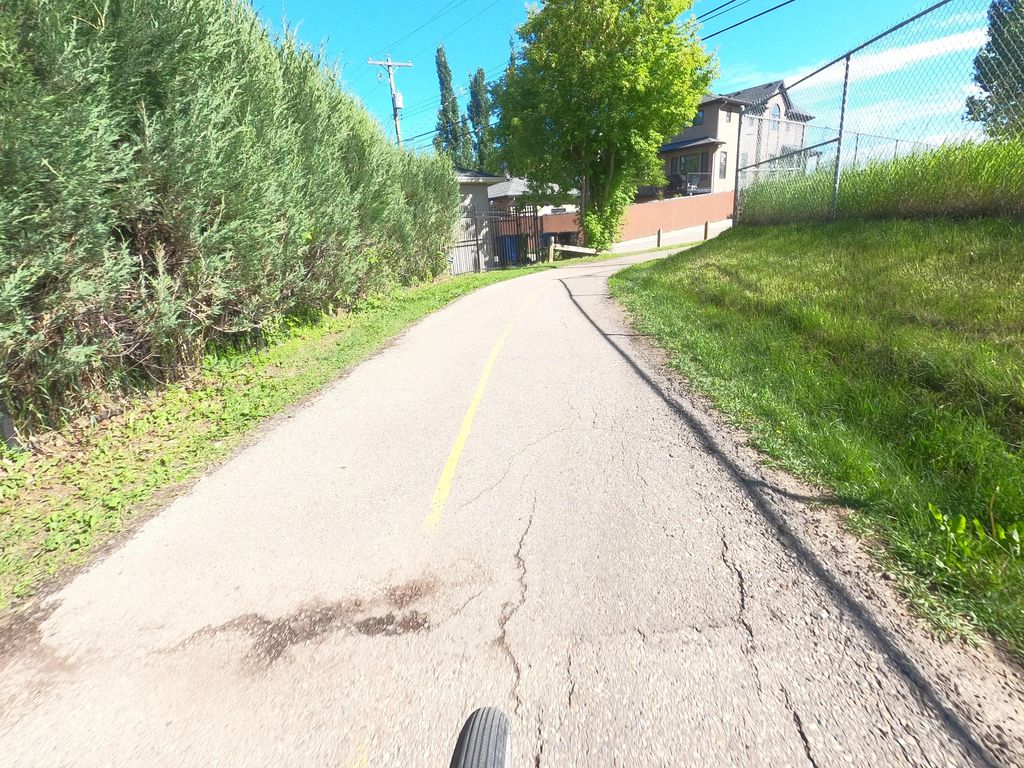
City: calgary